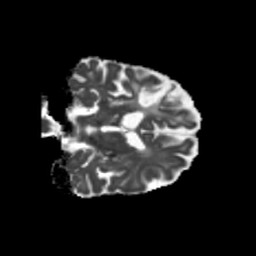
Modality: MD
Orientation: coronal
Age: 75
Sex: male
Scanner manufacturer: siemens
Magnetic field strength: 3 T
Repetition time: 5.25 s
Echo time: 0.08 s